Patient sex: M
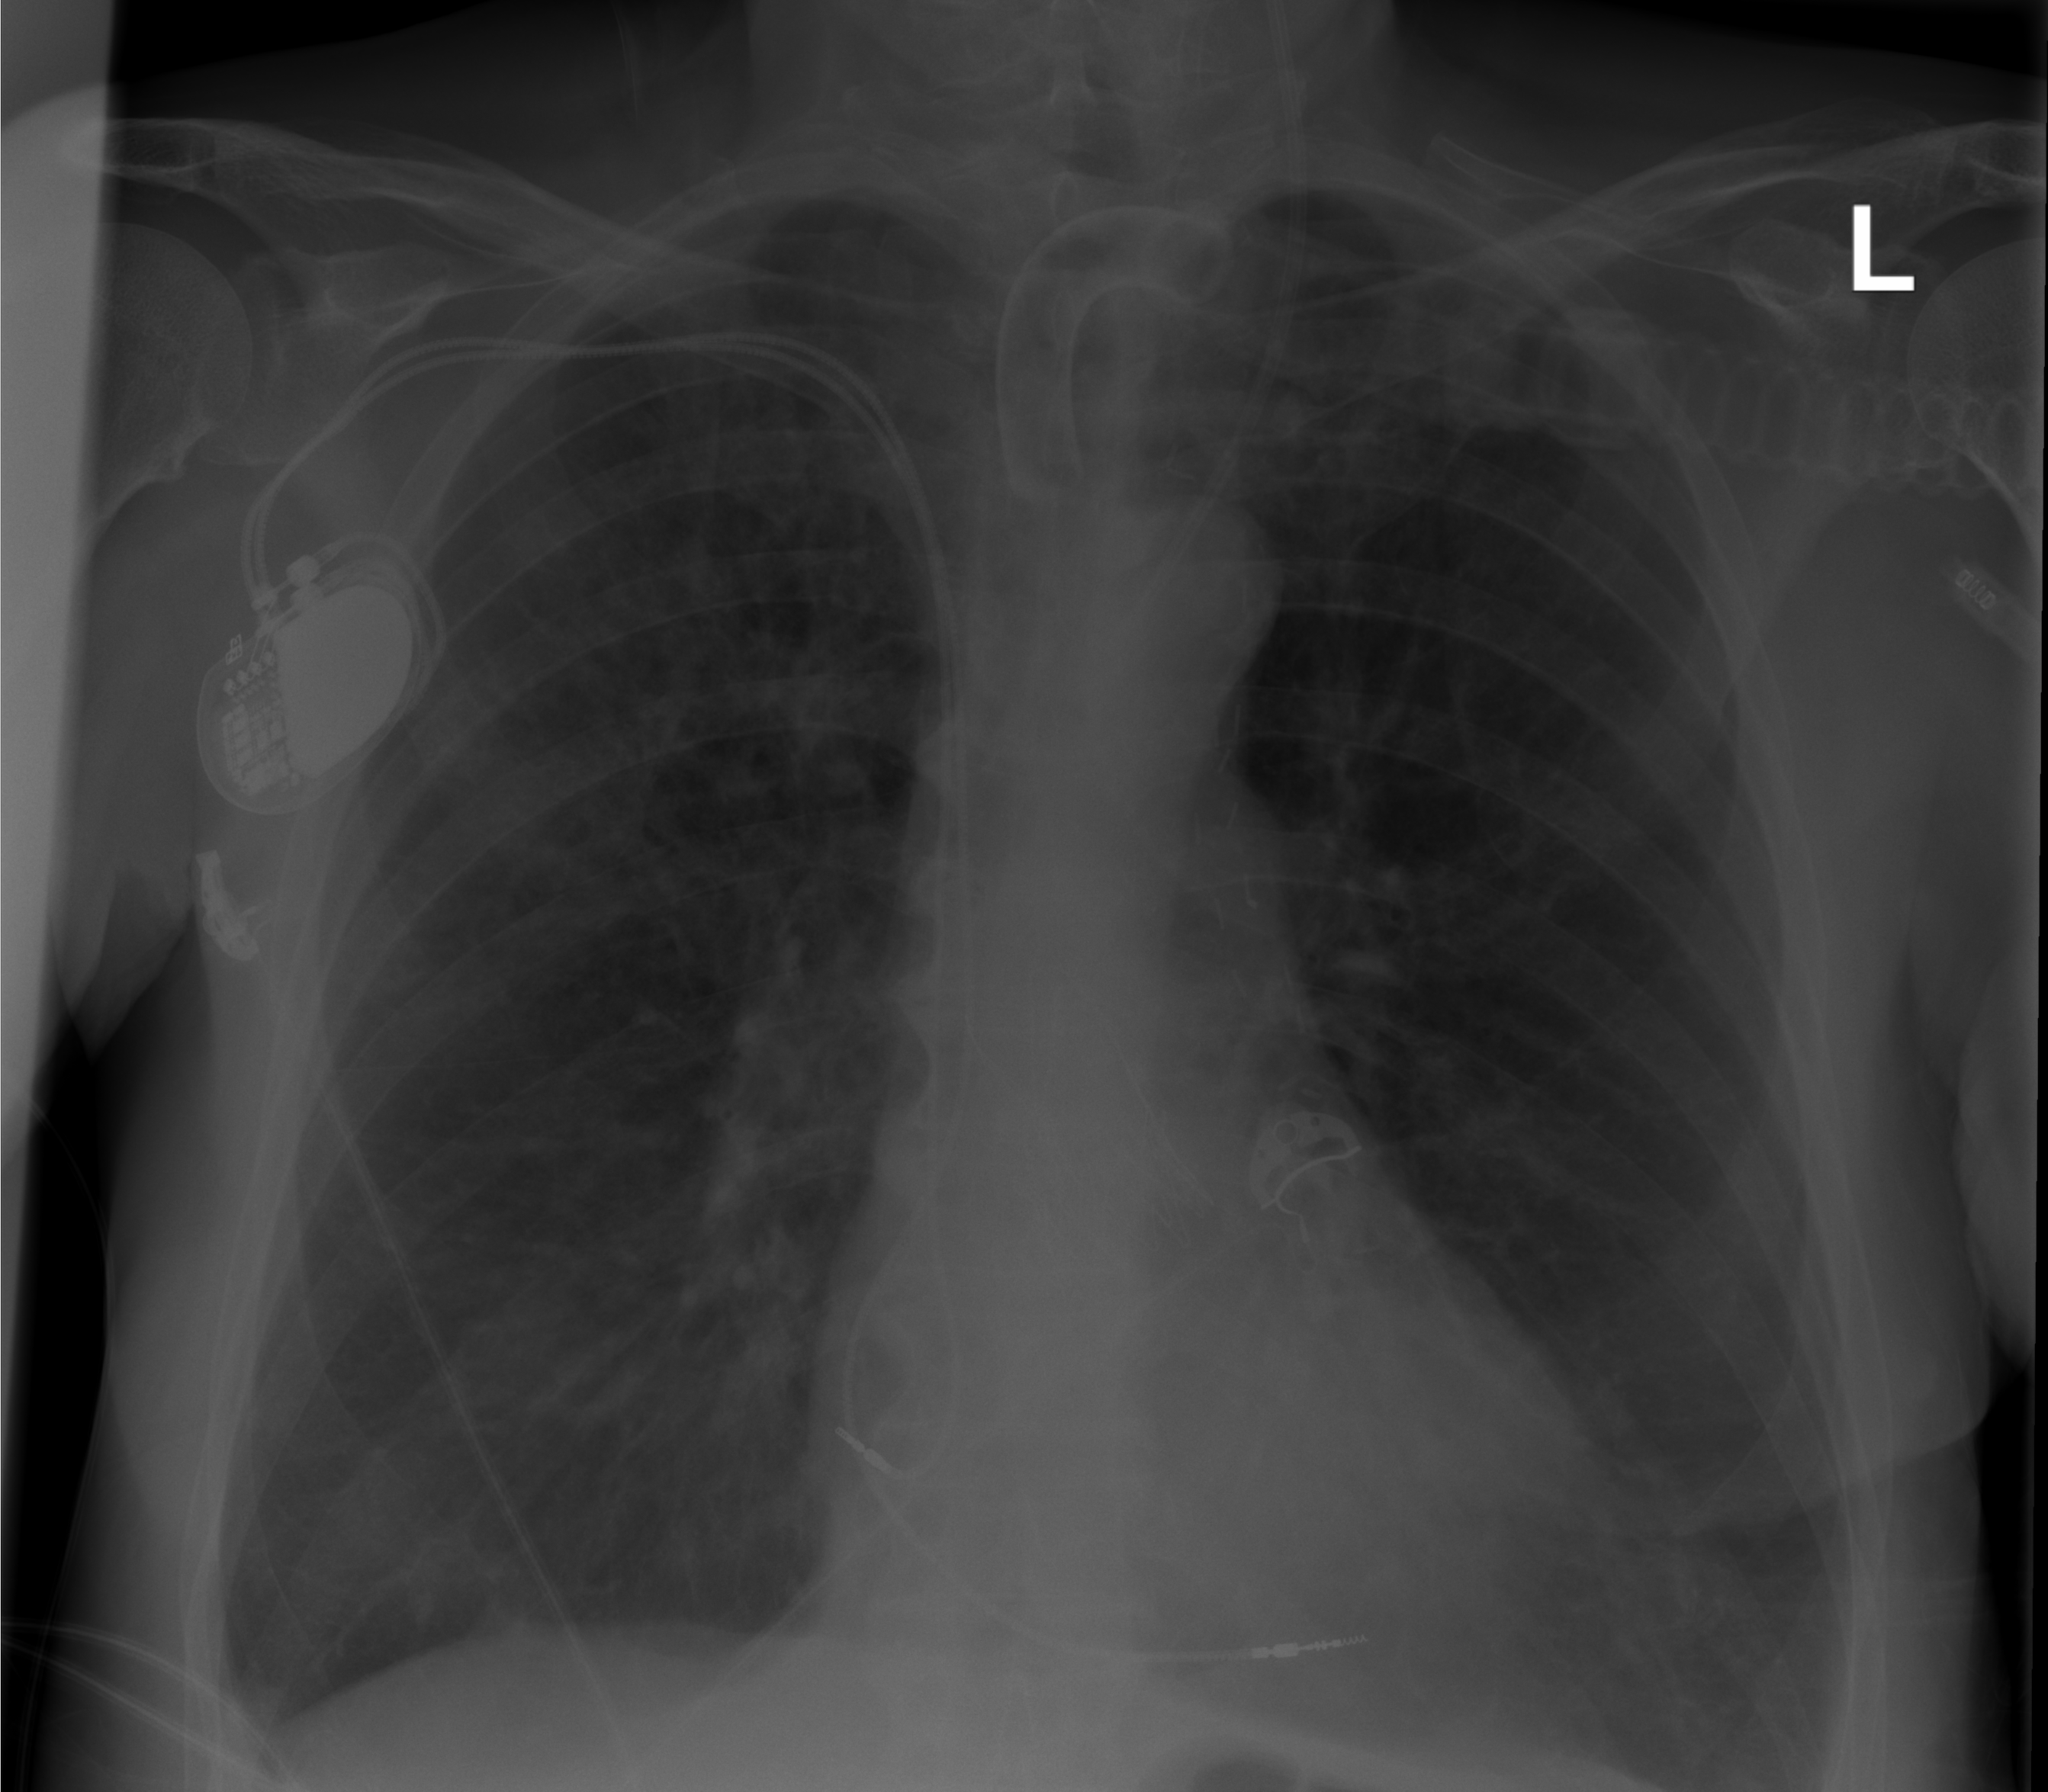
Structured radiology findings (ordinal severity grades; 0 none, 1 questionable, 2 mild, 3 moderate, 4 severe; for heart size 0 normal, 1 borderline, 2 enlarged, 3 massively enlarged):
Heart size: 1
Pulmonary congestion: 2
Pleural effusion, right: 0
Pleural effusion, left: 0
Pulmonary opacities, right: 0
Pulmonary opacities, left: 0
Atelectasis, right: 0
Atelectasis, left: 0